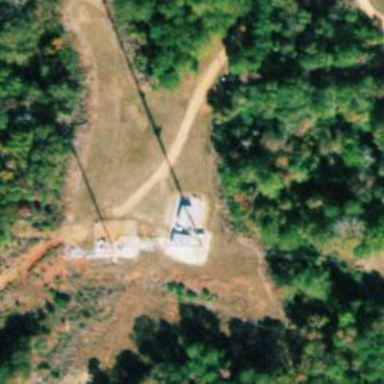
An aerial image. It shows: Mast tower used for communication.